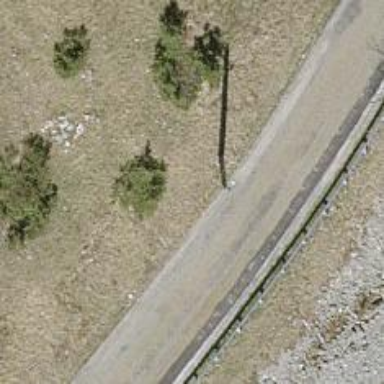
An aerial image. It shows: Minor power line with three cables.